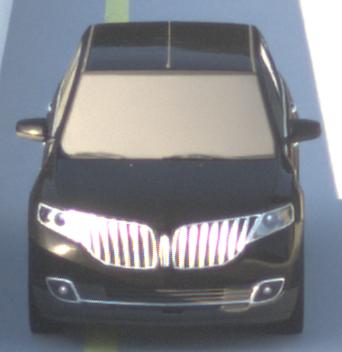
Make: Lincoln
Model: MKX
Detailed model: Gen. 1 CD3
Model produced from: 2010
Model produced until: 2015
Doors: 5
Color: black
Road condition: dry road
Daytime: sunrise or sunset
Contrast: medium contrast